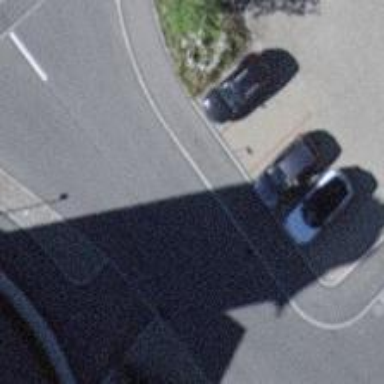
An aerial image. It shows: Kerb serving as barrier.